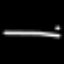
Label: line